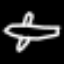
Label: airplane